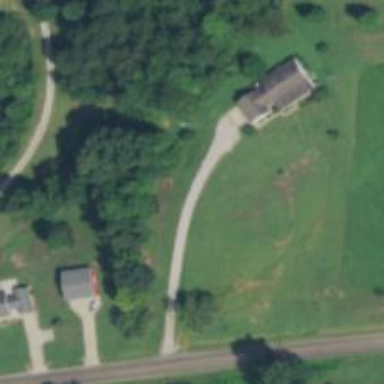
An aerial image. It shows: Driveway.